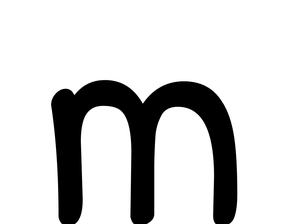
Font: PatrickHand-Regular